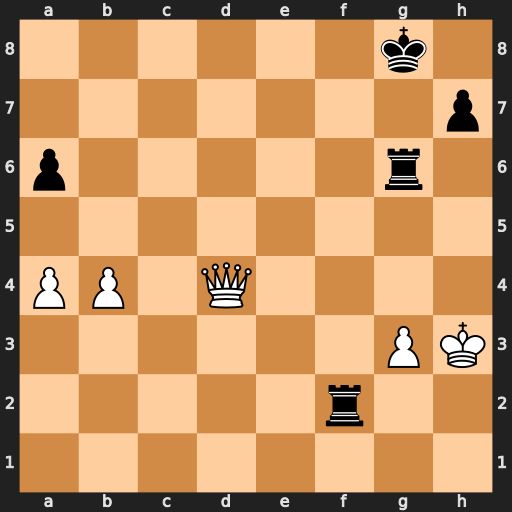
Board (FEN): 6k1/7p/p5r1/8/PP1Q4/6PK/5r2/8
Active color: w
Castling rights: -
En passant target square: -
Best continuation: Qxf2